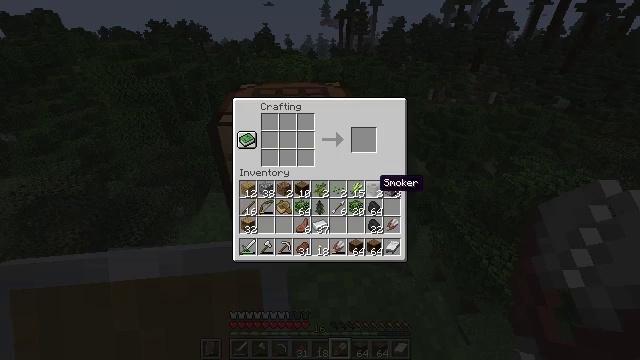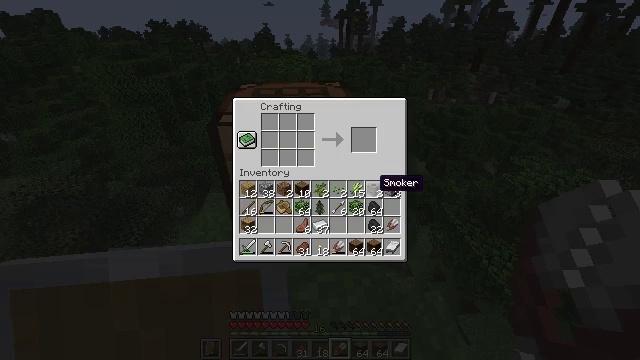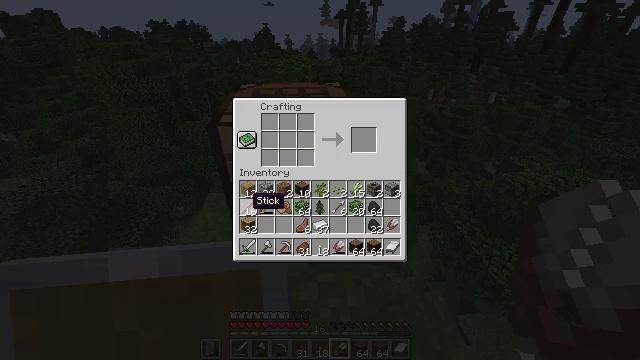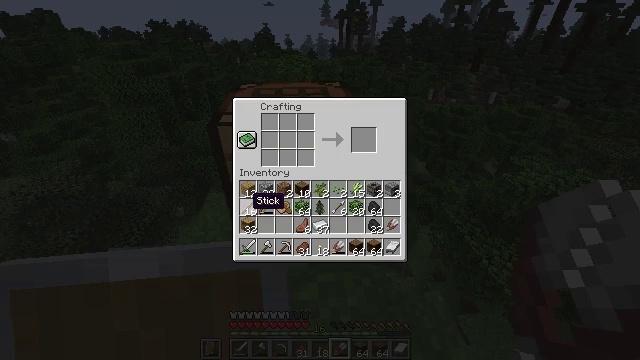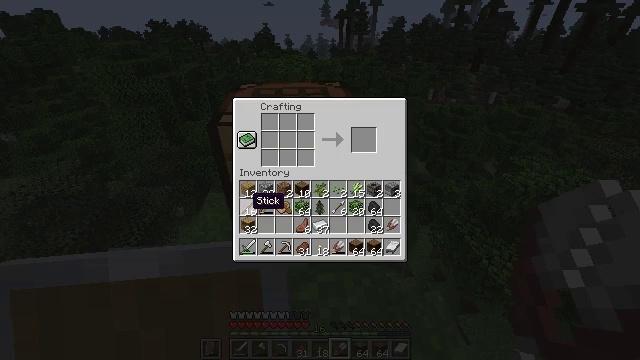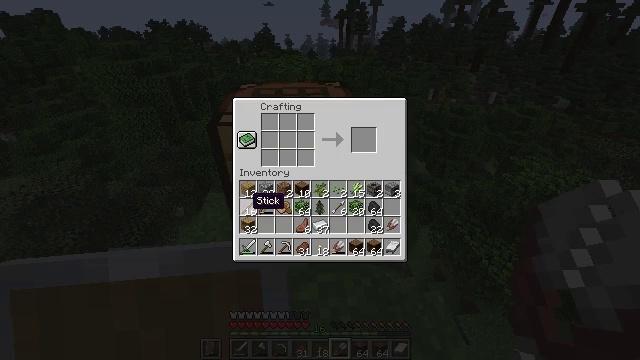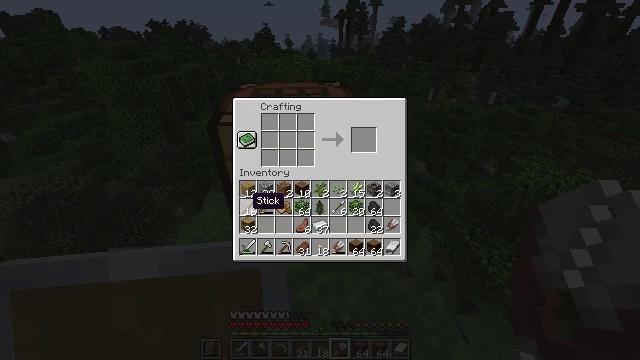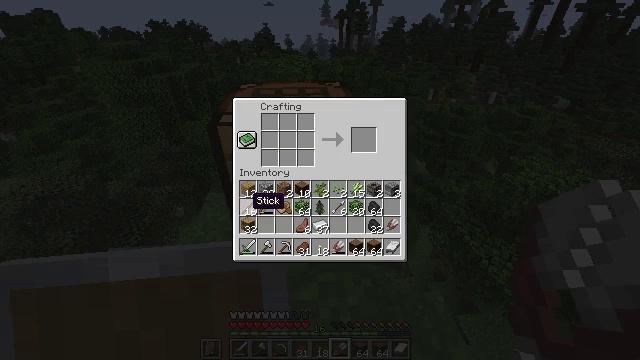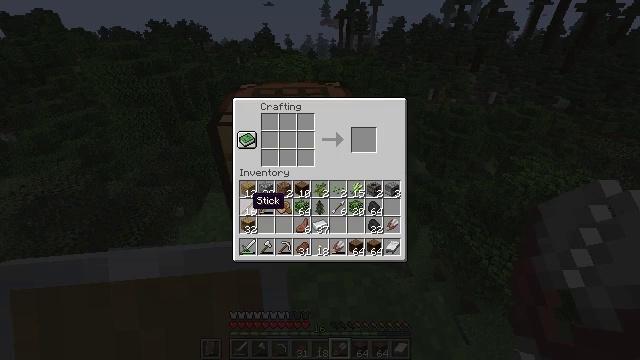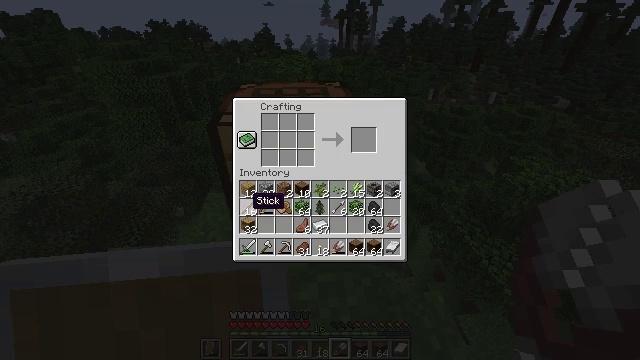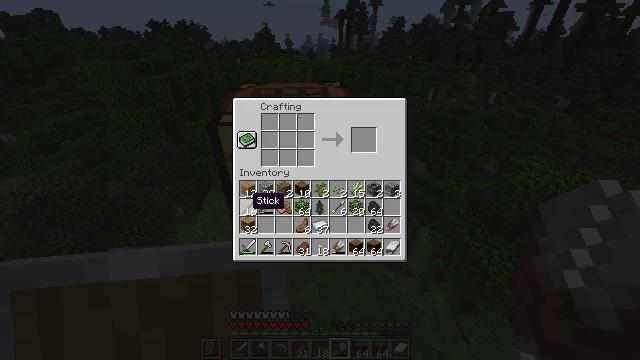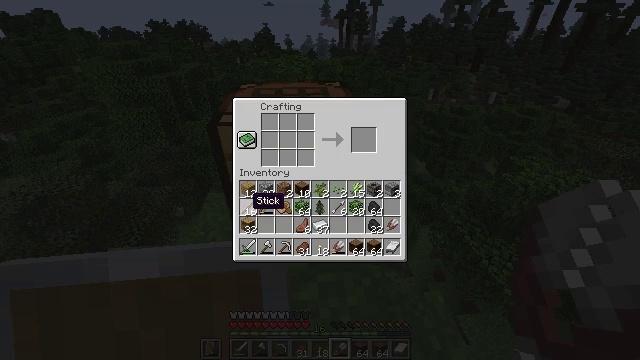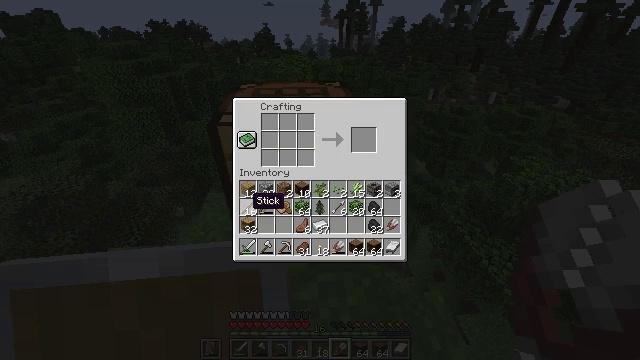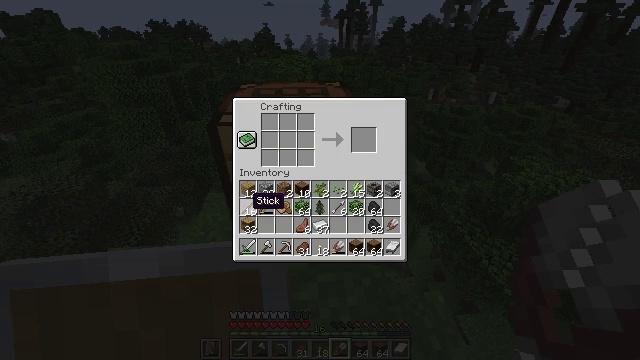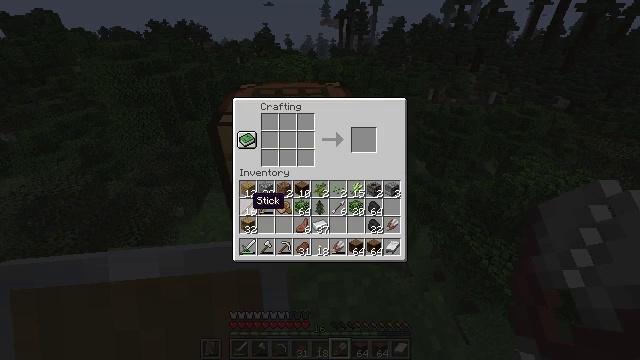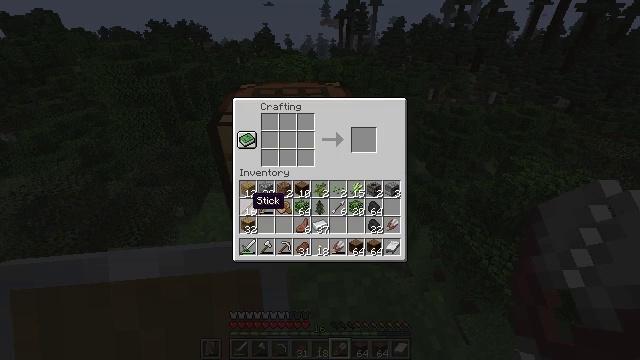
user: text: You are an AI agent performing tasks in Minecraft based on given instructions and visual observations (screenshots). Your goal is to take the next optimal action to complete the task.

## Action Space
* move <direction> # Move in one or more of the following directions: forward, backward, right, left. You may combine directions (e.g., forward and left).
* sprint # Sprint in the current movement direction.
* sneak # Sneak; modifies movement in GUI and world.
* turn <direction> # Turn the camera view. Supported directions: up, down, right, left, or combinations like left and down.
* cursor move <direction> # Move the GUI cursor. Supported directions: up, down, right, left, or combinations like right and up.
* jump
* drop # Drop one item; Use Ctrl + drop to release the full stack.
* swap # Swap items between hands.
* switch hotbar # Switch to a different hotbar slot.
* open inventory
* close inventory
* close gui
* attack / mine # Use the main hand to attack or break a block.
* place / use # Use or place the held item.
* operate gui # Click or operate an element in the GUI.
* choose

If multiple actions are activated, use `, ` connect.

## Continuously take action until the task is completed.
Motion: motion action
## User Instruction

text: Use the crafting grid to craft an iron shovel.
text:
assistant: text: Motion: open gui
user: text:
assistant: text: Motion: cursor move left and down
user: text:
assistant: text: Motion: no_op
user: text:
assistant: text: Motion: no_op
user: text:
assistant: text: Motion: no_op
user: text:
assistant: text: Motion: no_op
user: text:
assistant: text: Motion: no_op
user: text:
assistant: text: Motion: no_op
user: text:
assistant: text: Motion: no_op
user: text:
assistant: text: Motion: no_op
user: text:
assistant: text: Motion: no_op
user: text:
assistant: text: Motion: no_op
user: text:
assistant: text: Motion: no_op
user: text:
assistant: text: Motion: no_op
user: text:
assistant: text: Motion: no_op
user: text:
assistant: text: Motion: no_op
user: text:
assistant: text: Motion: no_op
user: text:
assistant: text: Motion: operate gui
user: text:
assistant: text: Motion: operate gui
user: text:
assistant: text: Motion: cursor move right
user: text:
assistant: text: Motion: cursor move right and up
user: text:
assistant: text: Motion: cursor move right and up
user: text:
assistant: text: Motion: no_op
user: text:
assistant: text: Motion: no_op
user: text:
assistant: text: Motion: no_op
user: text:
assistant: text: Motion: no_op
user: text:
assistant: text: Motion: no_op
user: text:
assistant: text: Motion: no_op
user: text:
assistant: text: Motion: no_op
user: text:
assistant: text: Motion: no_op